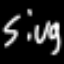
Label: squiggle